Question: I have several years of data and would like to plot the changes during the year. The chart for the whole year from January to December works fine. Now I want to focus only on some months (July to December). How can I change the x-axis? Since the x-axis has the format "date", I can't figure out how it works. I already tried "scale_x_datetime" and "scale_x_continuous" but I always get errors.
My data looks like this (example):
'''
values Date
3108013109920 2016-12-25
3108434522236 2016-08-03
5426634673322 2017-01-07
6133906789675 2018-11-27
3679575645687 2018-04-08
3363868796745 2019-05-23
'''
And this is my code so far:
'''
cbPalette <- c("#000000", "#ff9208", "#2adfff", "#00d202", "#ffec16", "#f40300", "#384aff", "#8f0066")
p <- df %>%
# make datetime: force unique year
mutate(datetime = lubridate::make_datetime(2017, month, day)) %>%
ggplot() +
geom_line(aes(x = datetime, y = values, color = factor(year)), lwd = 1) +
scale_x_datetime(breaks = lubridate::make_datetime(2017,1:12), labels = month.abb) +
scale_colour_manual(values=cbPalette) +
labs(colour = "Year", x = "Date", y = "Number of water pixels") +
theme_bw() +
theme(axis.text=element_text(size=12),
axis.title=element_text(size=15)) +
theme(axis.title.x = element_text(vjust=-0.8),
axis.title.y = element_text(vjust=3),
axis.text.y = element_text(angle = 90, vjust = 1.5, hjust = 0.5)) +
theme(legend.title = element_text(size=15),
legend.text = element_text(size=12))
p
'''
The code creates this plot, and I want to zoom into the red rectangle.

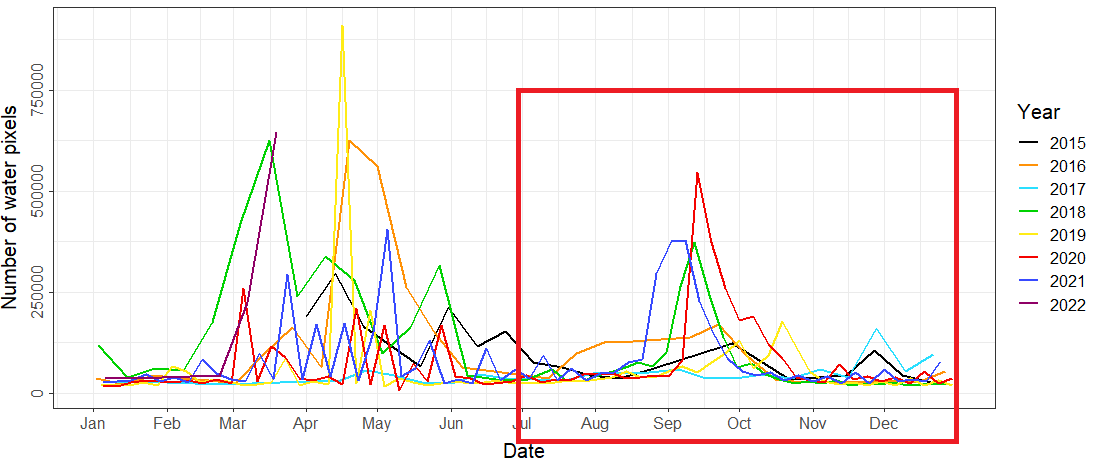
Answer: We can create a plot with some made-up data (see below), using your plotting code:
'''
p <- df %>%
mutate(datetime = make_datetime(2017, month, day)) %>%
ggplot() +
geom_line(aes(x = datetime, y = values, color = factor(year)), lwd = 1) +
scale_colour_manual(values = cbPalette) +
labs(colour = "Year", x = "Date", y = "Number of water pixels") +
theme_bw() +
theme(axis.text = element_text(size = 12),
axis.title = element_text(size = 15),
axis.title.x = element_text(vjust = -0.8),
axis.title.y = element_text(vjust =3 ),
axis.text.y = element_text(angle = 90, vjust = 1.5, hjust = 0.5),
legend.title = element_text(size = 15),
legend.text = element_text(size =12))
'''
Using your 'scale_x_datetime', we can see this is similar to your own plot:
'''
p + scale_x_datetime(breaks = make_datetime(2017,1:12), labels = month.abb)
'''

To zoom in, we need to add 'limits' to this scale:
'''
p + scale_x_datetime(breaks = make_datetime(2017,1:12),
labels = month.abb,
limits = make_datetime(2017, c(7, 12)))
'''

<URL>
---
'''
library(tidyverse)
library(lubridate)
set.seed(1)
df <- data.frame(date = seq(as.Date("2015-01-01"), by = "15 day", length = 195),
values = rpois(195, 2) * runif(195, 10000, 180000)) %>%
mutate(day = day(date), year = year(date), month = month(date))
cbPalette <- c("#000000", "#ff9208", "#2adfff", "#00d202", "#ffec16",
"#f40300", "#384aff", "#8f0066")
'''